Question: I'm working on my website header which has a logo image (100px x 100px) in the left hand corner and a navigation bar which is vertically aligned centrally using css table properties. Both the logo image and the navigation bar UL element are in a #header div which has a width of 100%.
What is the best way to reduce the gap between logo and the navigation element without ruining my layout?

Added the borders so elements can be distinguished easily. I'm also using the Twitter Bootstrap framework.
The HTML for my page can be found here: <URL>
Here is my CSS:
'''
#wrapper {
background: none repeat scroll 0 0 #FFFFFF;
border-bottom: medium none;
box-shadow: 0 0 5px rgba(0, 0, 0, 0.25);
margin: 0 auto;
padding: 0 50px;
}
body {
background: url("images/maze_bg.png") repeat scroll 0 0 #DDDDDD
}
#header {
display: table;
padding: 20px 0;
width: 100%;
}
#header ul{
border: solid 1px red;
display: table-cell;
vertical-align: middle;
}
#header img{
border: solid 1px blue;
}
'''
Appreciate any help.
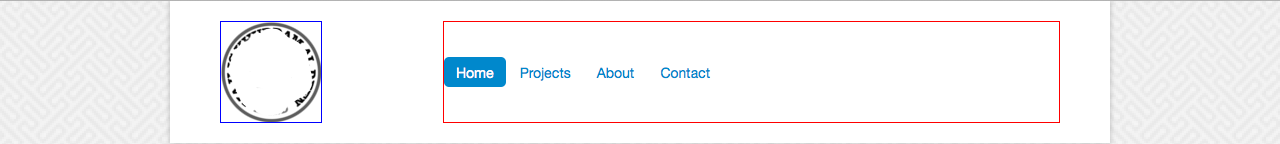
Answer: padding-right did the trick! I guess I should've persevered instead of creating a question on here.